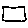
Label: square